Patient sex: F
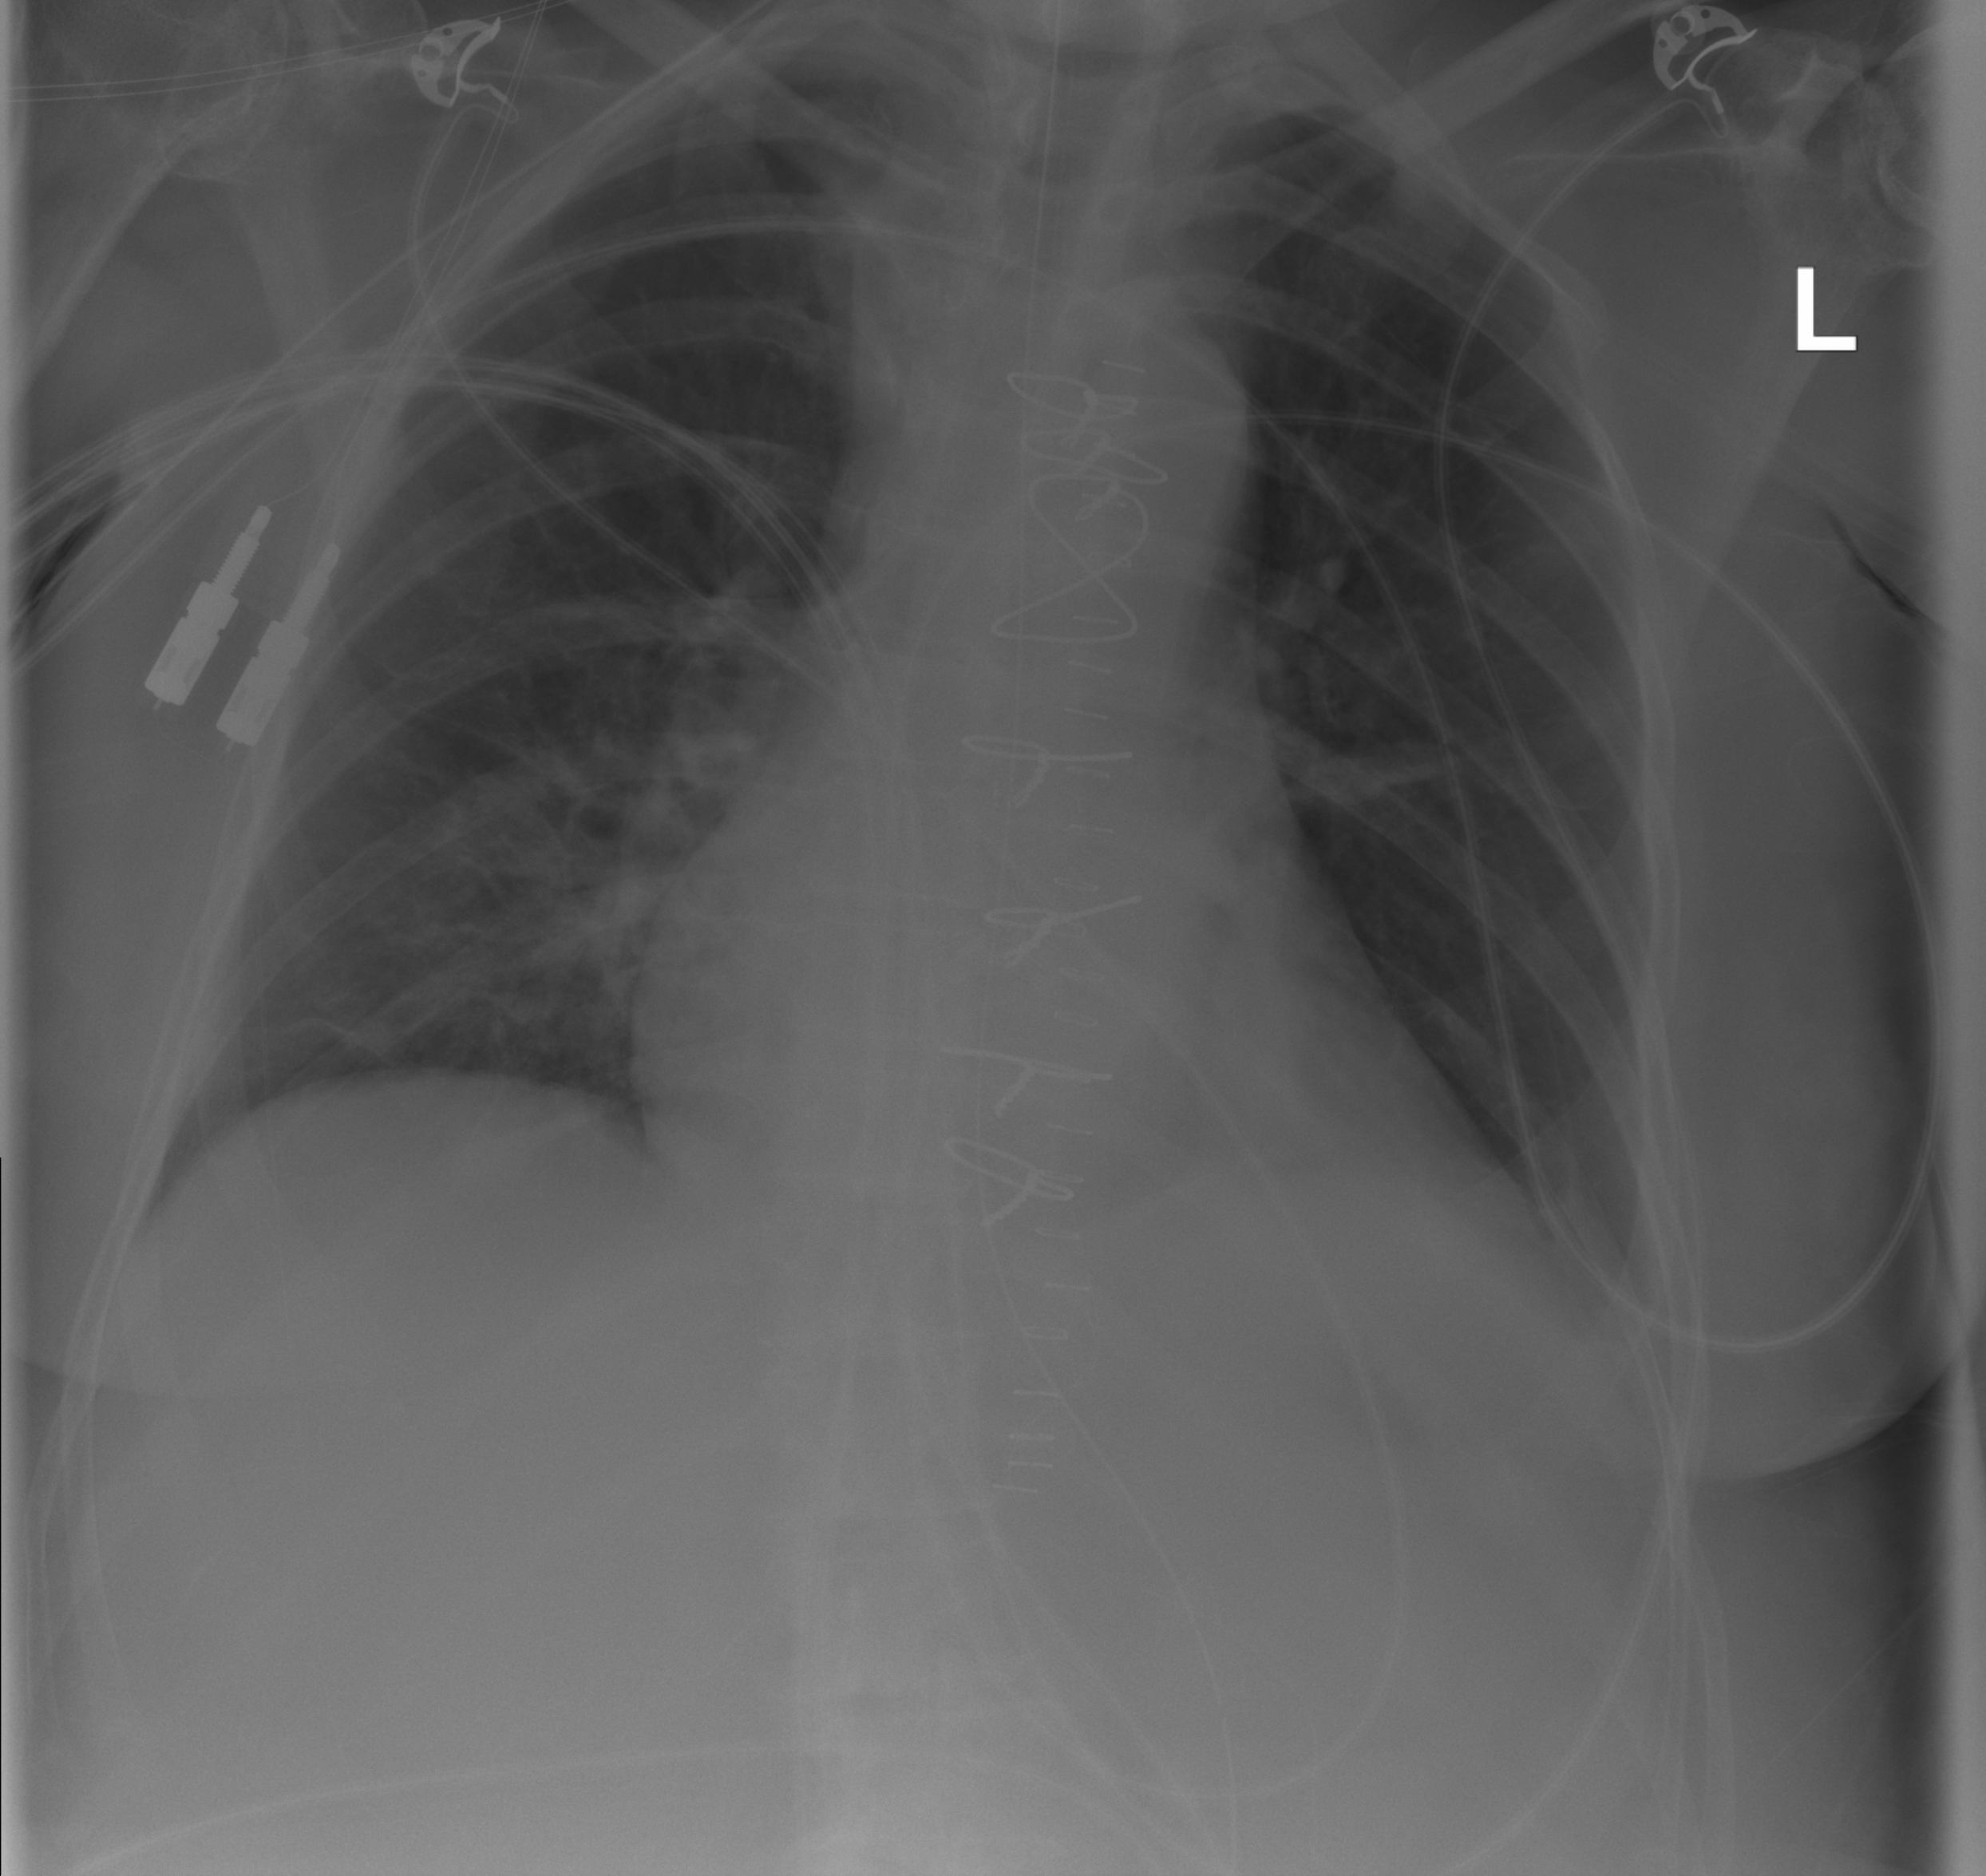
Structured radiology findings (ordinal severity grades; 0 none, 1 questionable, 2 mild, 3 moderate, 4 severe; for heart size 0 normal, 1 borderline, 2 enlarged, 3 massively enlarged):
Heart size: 0
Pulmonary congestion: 0
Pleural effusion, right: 0
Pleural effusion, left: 1
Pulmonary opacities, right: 0
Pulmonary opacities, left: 0
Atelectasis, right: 2
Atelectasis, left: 0